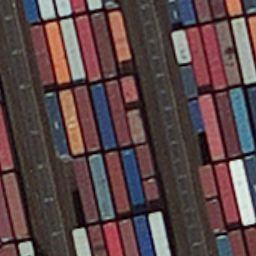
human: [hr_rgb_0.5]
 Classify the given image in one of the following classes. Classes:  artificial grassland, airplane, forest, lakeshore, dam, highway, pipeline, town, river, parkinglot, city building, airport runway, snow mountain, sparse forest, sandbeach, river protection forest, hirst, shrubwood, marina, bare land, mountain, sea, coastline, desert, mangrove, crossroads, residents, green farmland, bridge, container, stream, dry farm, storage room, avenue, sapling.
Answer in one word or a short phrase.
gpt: container